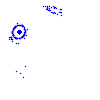
Particle: pion